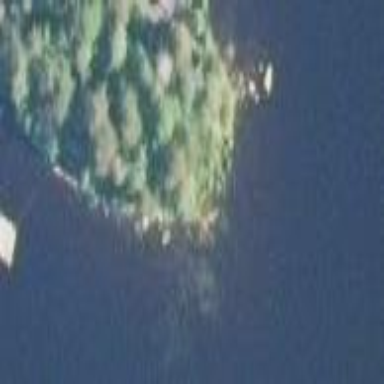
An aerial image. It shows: Islet.